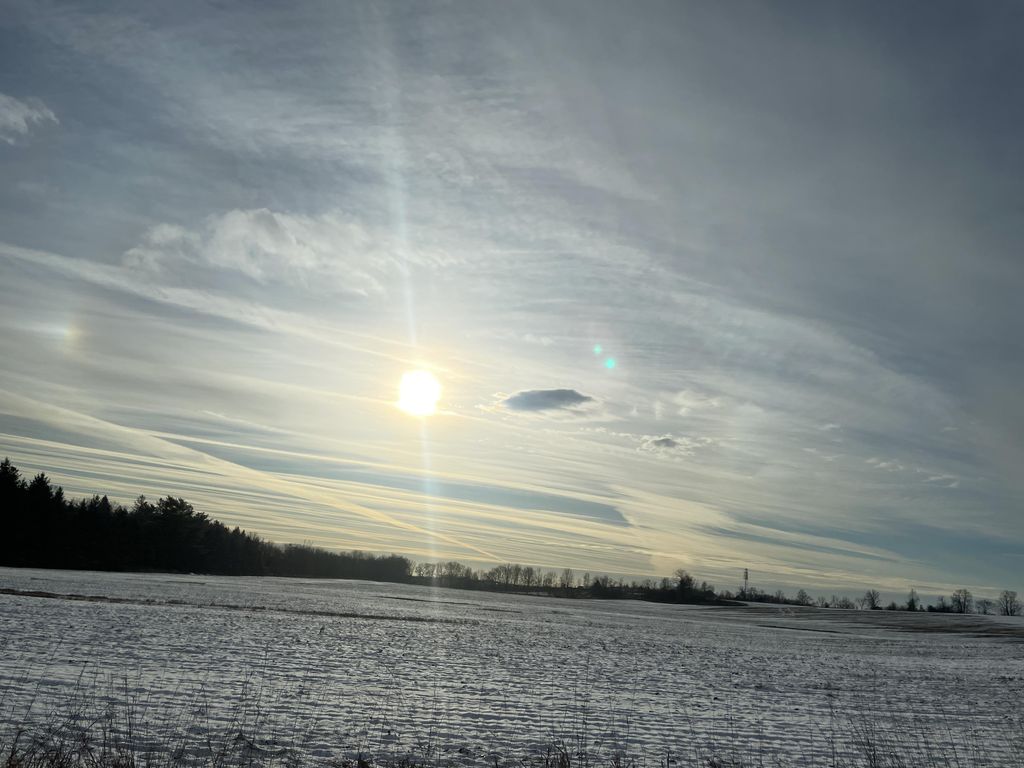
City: kitchener-waterloo